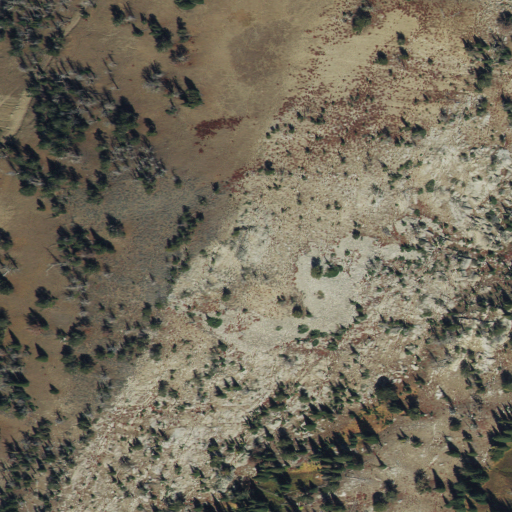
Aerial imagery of mountain in Idaho named Snowbank Mountain containing shrub, evergreen forest, and grassland